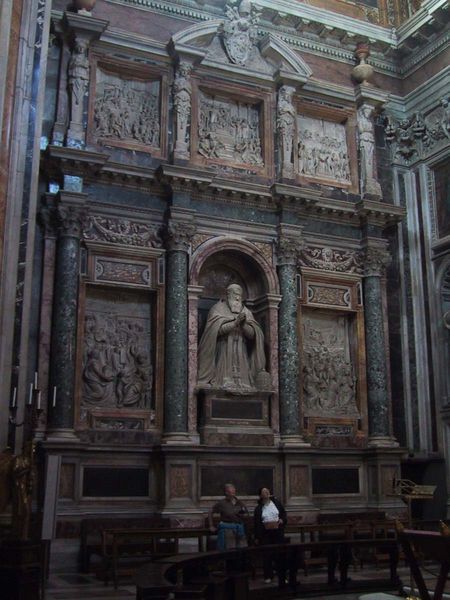
Titel: Grabmal des Papstes Sixtus V. in der Cappella Sistina
Künstler: Domenico Fontana
Standort: Rom, S. Maria Maggiore (EU - I - Latium)
Schlagwörter: mann, umhang, grün, menschen, braun, marmor, schwarz, säulen, rot, bart, barock, stein, innenraum, kirche, boden, figur, decke, personen, vater, gotik, renaissance, bank, erhaben, kerzen, stuck, foto, vier, kirch, groß, beten, gebet, altar, bänke, kathedrale, photo, christus, jesus, kniend, kapelle, heiliger, kniet, gottes, cararra